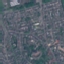
Land use / land cover: Residential